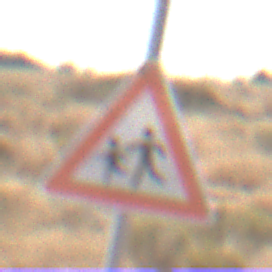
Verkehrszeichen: KinderRechts
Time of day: Midday
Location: Outdoor (Nature)
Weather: PartlyCloudy
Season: NotSpecified
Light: Natural